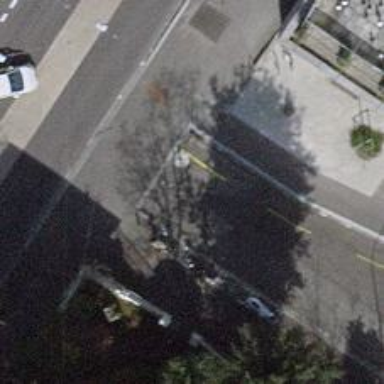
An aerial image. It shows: Uncontrolled crossing.